Interaction volume radius: 5 \u00c5
Interaction volume height: 25 \u00c5
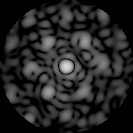
Disorder parameter: 0.5314